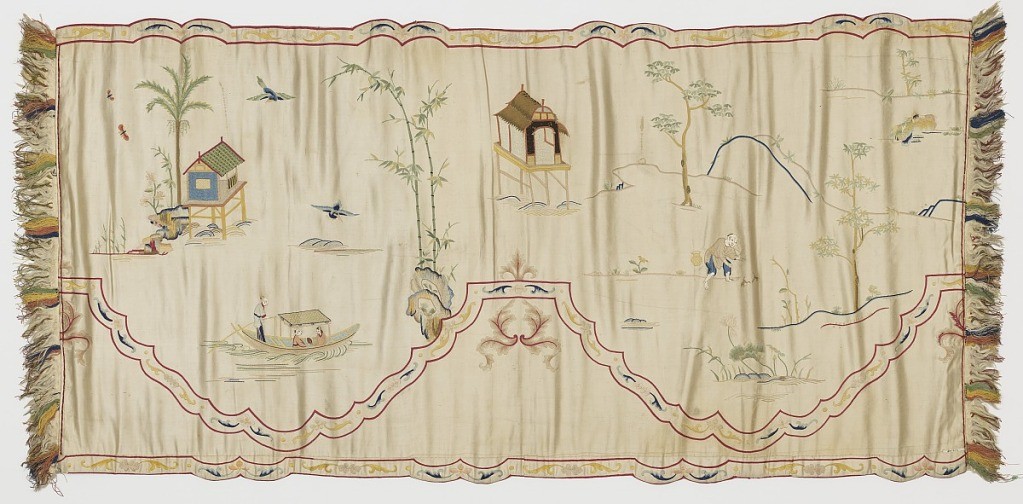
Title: Valance
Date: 18th century
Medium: silk Technique: embroidered on satin foundation
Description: Valance with a white satin ground embroidered in multicolored silks. Double scalloped border in red with flowers and foliage motifs in the center of the scallops. Main ground has a landscape design with trees and rocks and small buildings on piles over water. Boat with a young couple and a boatman, and a man catching frogs. Fringe on two ends and backed with blue satin.